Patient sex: F
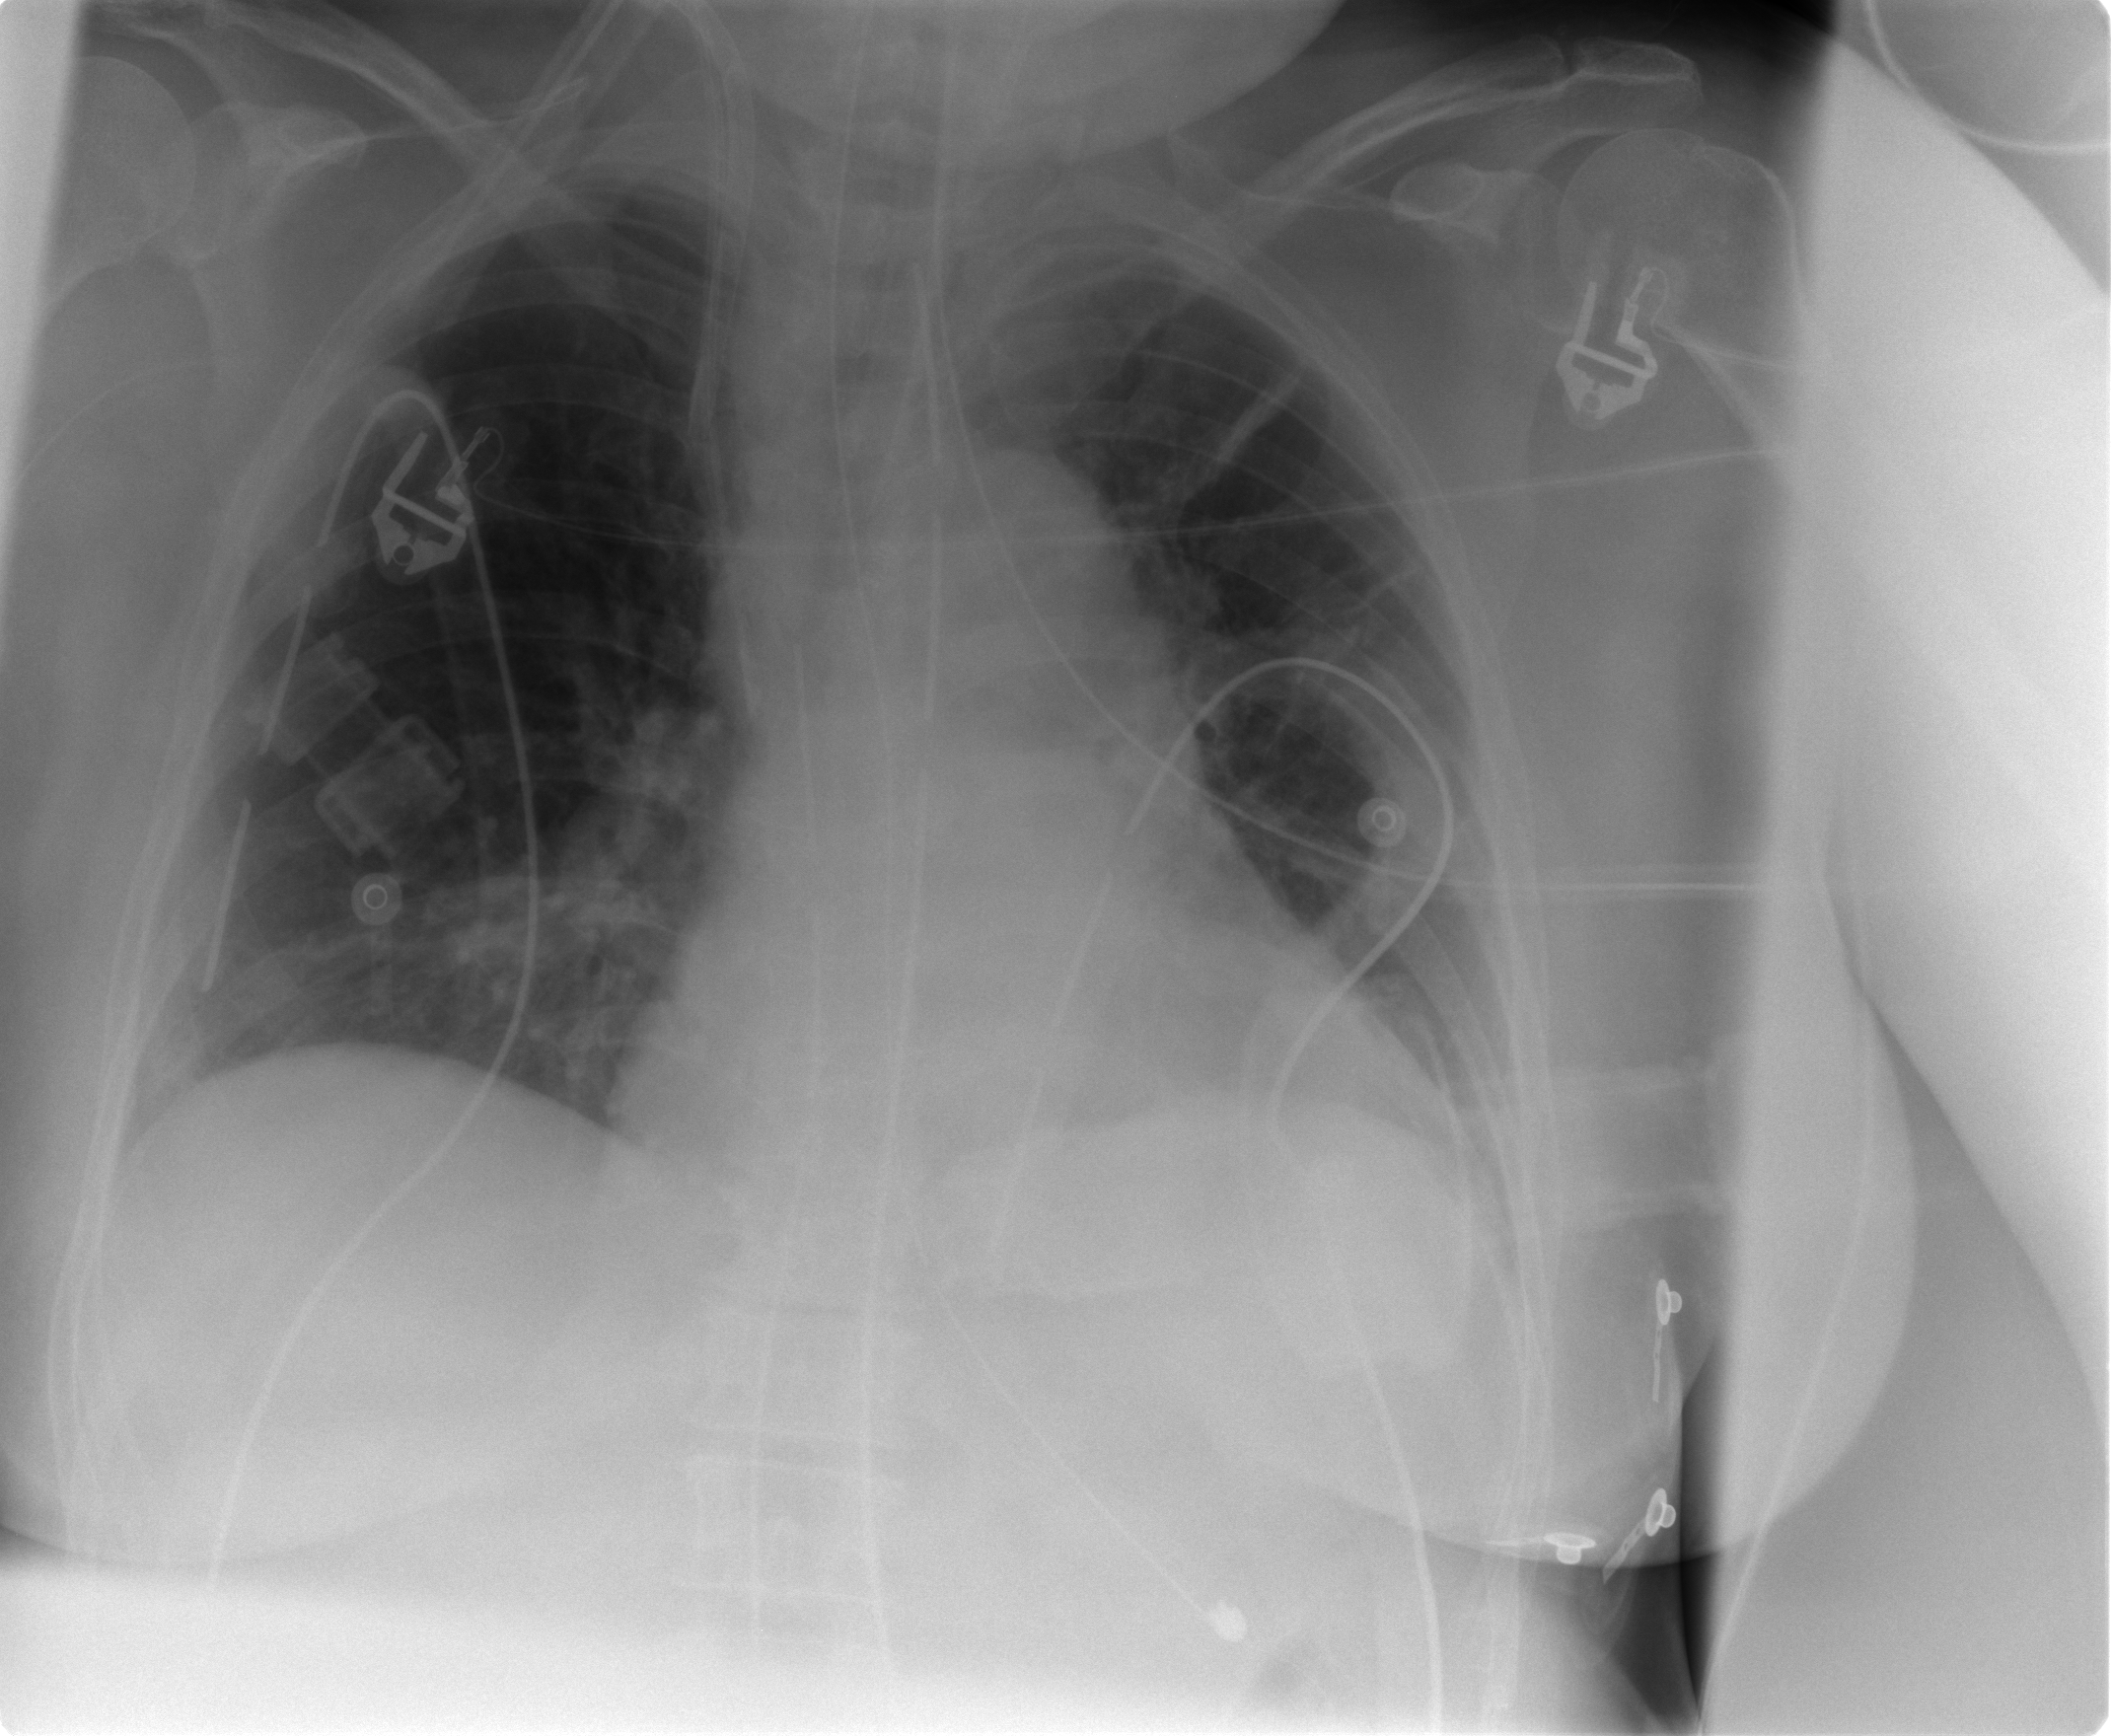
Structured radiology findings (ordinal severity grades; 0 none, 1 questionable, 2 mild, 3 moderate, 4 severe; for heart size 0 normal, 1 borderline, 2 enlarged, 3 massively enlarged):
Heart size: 2
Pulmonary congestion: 1
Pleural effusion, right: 0
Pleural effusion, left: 0
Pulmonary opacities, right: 0
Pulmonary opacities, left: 0
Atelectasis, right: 2
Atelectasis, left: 2